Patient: sex F, age 60
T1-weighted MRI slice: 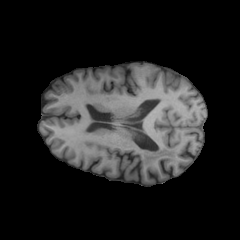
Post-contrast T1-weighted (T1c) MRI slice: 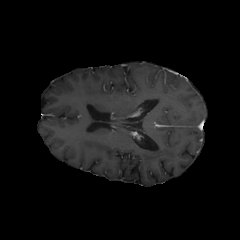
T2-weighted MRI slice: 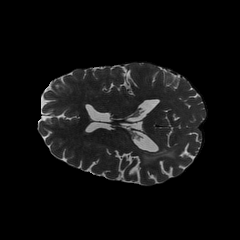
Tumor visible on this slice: yes
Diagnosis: Glioblastoma, IDH-wildtype
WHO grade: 4